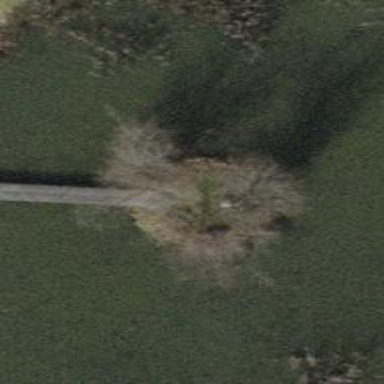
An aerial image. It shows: Beautiful tree in nature.